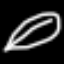
Label: leaf